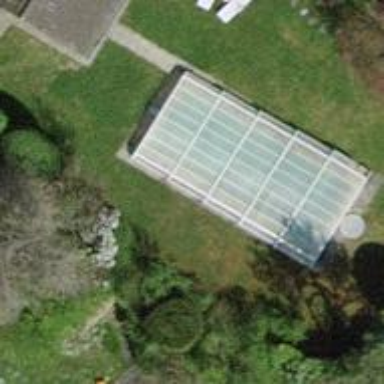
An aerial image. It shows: Swimming pool located in leisure land.